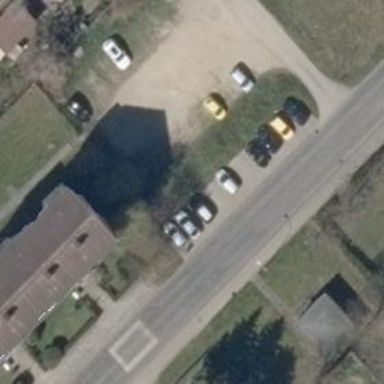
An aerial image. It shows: Parking area with surface.